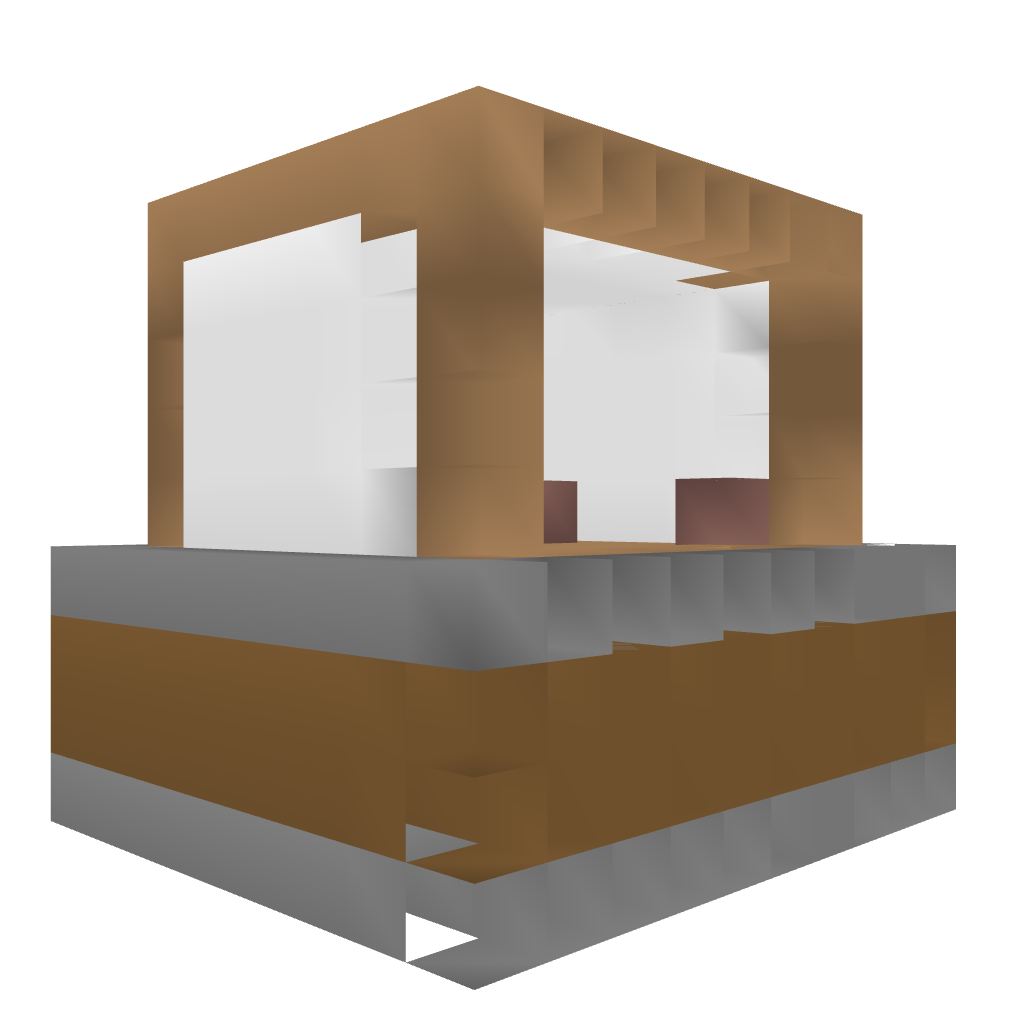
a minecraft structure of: Open Cafe cube house no roof 50% earth below house